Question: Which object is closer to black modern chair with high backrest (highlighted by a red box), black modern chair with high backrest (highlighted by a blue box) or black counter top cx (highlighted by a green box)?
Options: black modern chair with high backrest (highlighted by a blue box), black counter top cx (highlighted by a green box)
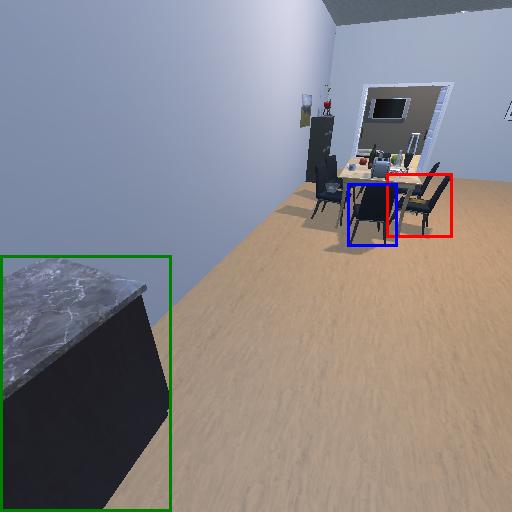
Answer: black modern chair with high backrest (highlighted by a blue box)